Aerial crown-view tile of a tropical tree (Barro Colorado Island, Panama), acquired 20250616:
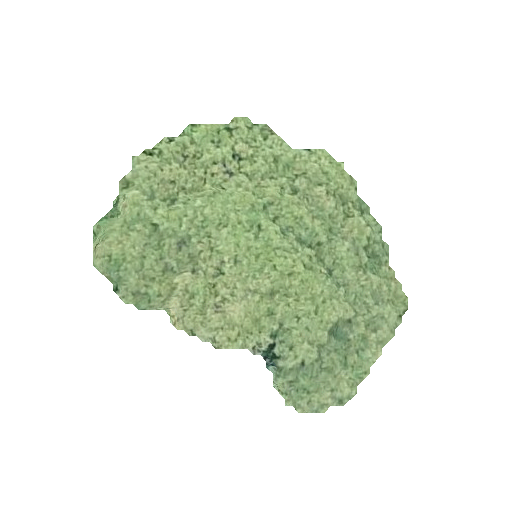
Species: Ceiba pentandra
GBIF accepted scientific name: Ceiba pentandra
Crown area: 84.611 m²